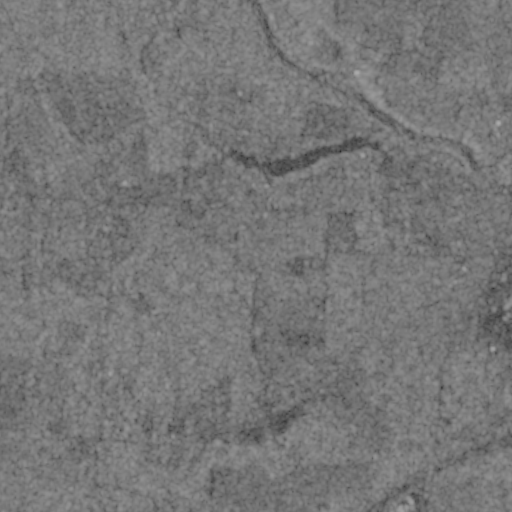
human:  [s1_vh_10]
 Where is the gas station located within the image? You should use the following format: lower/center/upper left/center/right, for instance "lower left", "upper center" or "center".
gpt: The gas station is located in the lower right of the image.
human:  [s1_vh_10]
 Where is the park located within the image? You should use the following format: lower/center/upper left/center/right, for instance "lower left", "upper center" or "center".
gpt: The park is located in the lower right of the image.
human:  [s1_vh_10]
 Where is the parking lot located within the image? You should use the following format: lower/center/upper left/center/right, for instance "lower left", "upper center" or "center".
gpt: The parking lot is located in the center right of the image.
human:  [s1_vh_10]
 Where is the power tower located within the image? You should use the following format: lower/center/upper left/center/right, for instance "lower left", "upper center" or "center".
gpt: The power tower is located in the lower center of the image.
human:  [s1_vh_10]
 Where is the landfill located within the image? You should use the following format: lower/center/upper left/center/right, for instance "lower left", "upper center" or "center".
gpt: There is no landfill in the image.

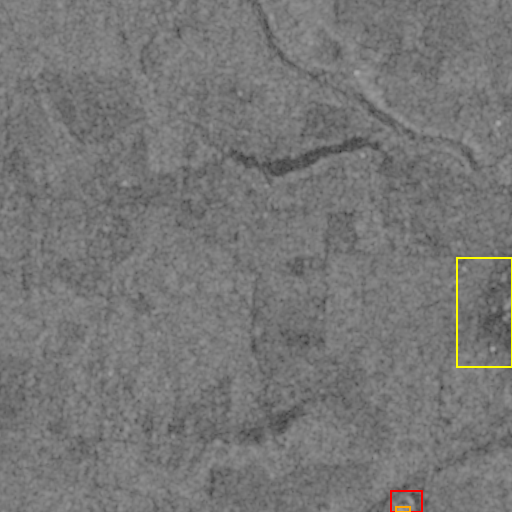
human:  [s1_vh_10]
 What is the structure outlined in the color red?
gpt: The structure outlined in red is a gas station.
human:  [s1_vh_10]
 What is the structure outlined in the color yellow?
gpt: The structure outlined in yellow is a park.
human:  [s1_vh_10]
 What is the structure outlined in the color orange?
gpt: The structure outlined in orange is a building.
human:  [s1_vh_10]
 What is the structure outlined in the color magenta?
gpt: There is no magenta outline.